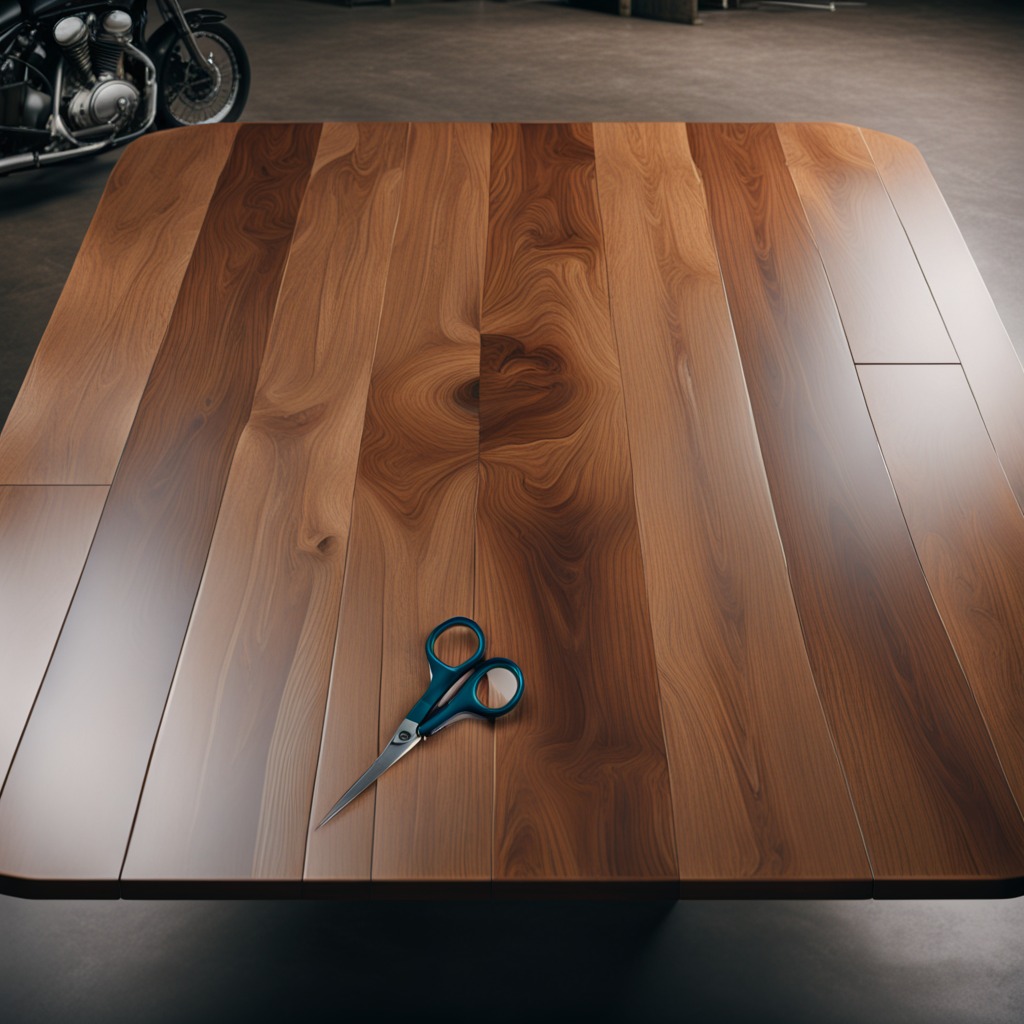
A scissor lies on the oil-spilled wooden table in a vintage motorcycle garage.